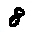
Label: 8